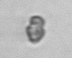
Label: Heterocapsa_rotundata